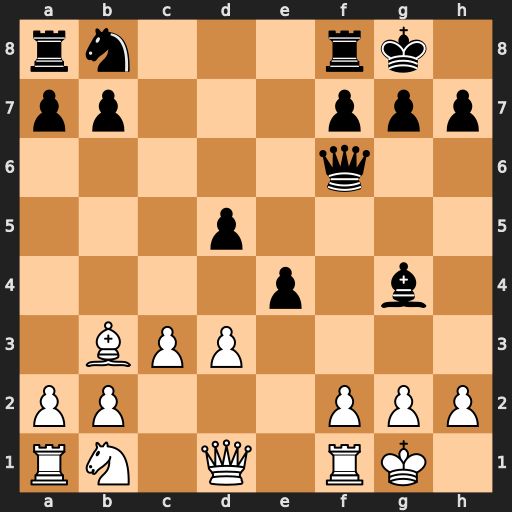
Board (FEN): rn3rk1/pp3ppp/5q2/3p4/4p1b1/1BPP4/PP3PPP/RN1Q1RK1
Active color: w
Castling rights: -
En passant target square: -
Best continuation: Qxg4